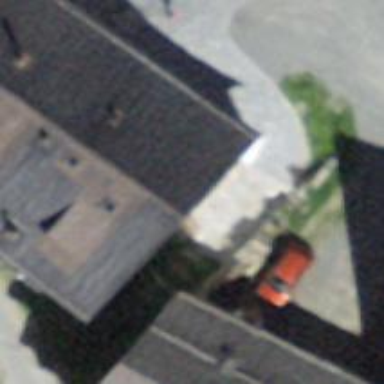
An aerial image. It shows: Road with steps.